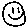
Label: smiley face